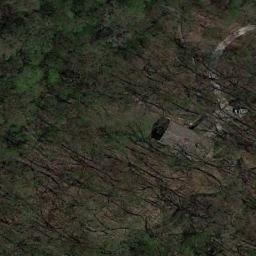
Label: residential